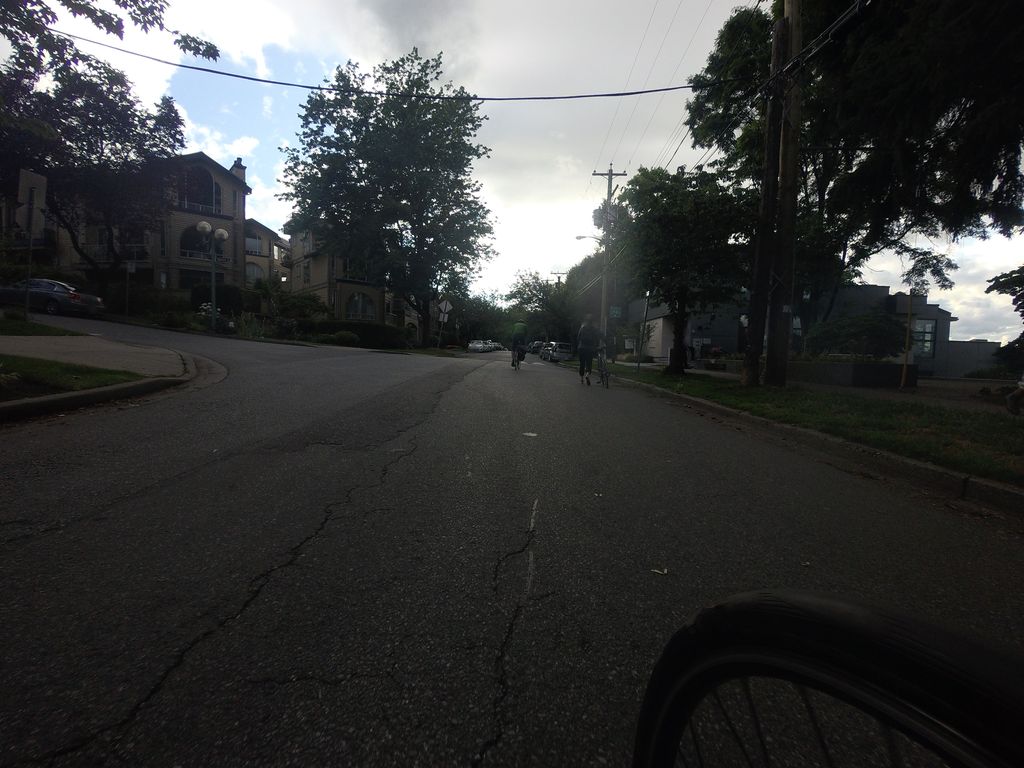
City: vancouver